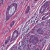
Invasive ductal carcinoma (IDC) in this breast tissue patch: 1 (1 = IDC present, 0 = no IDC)